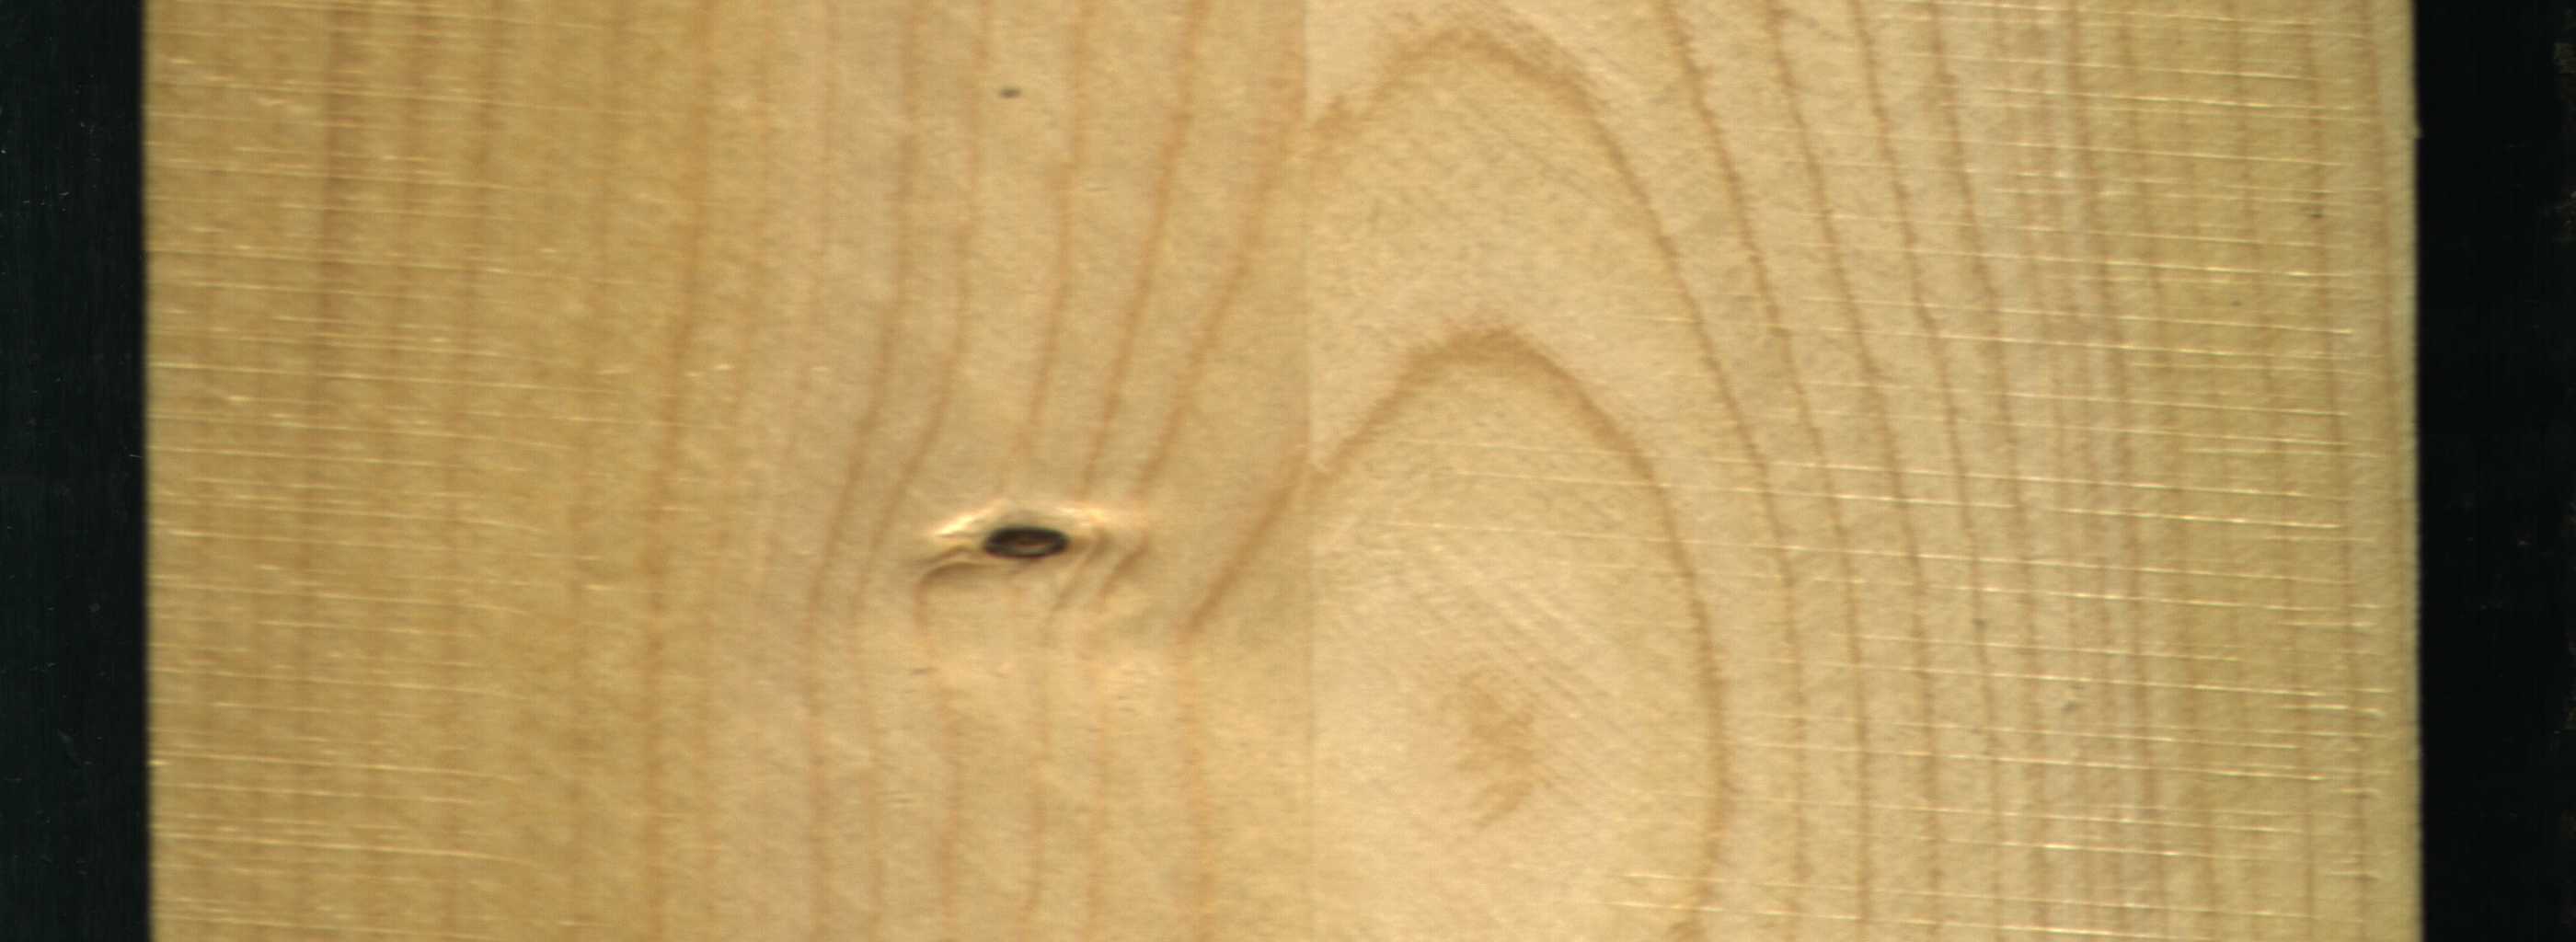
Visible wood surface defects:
Dead_Knot